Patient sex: F
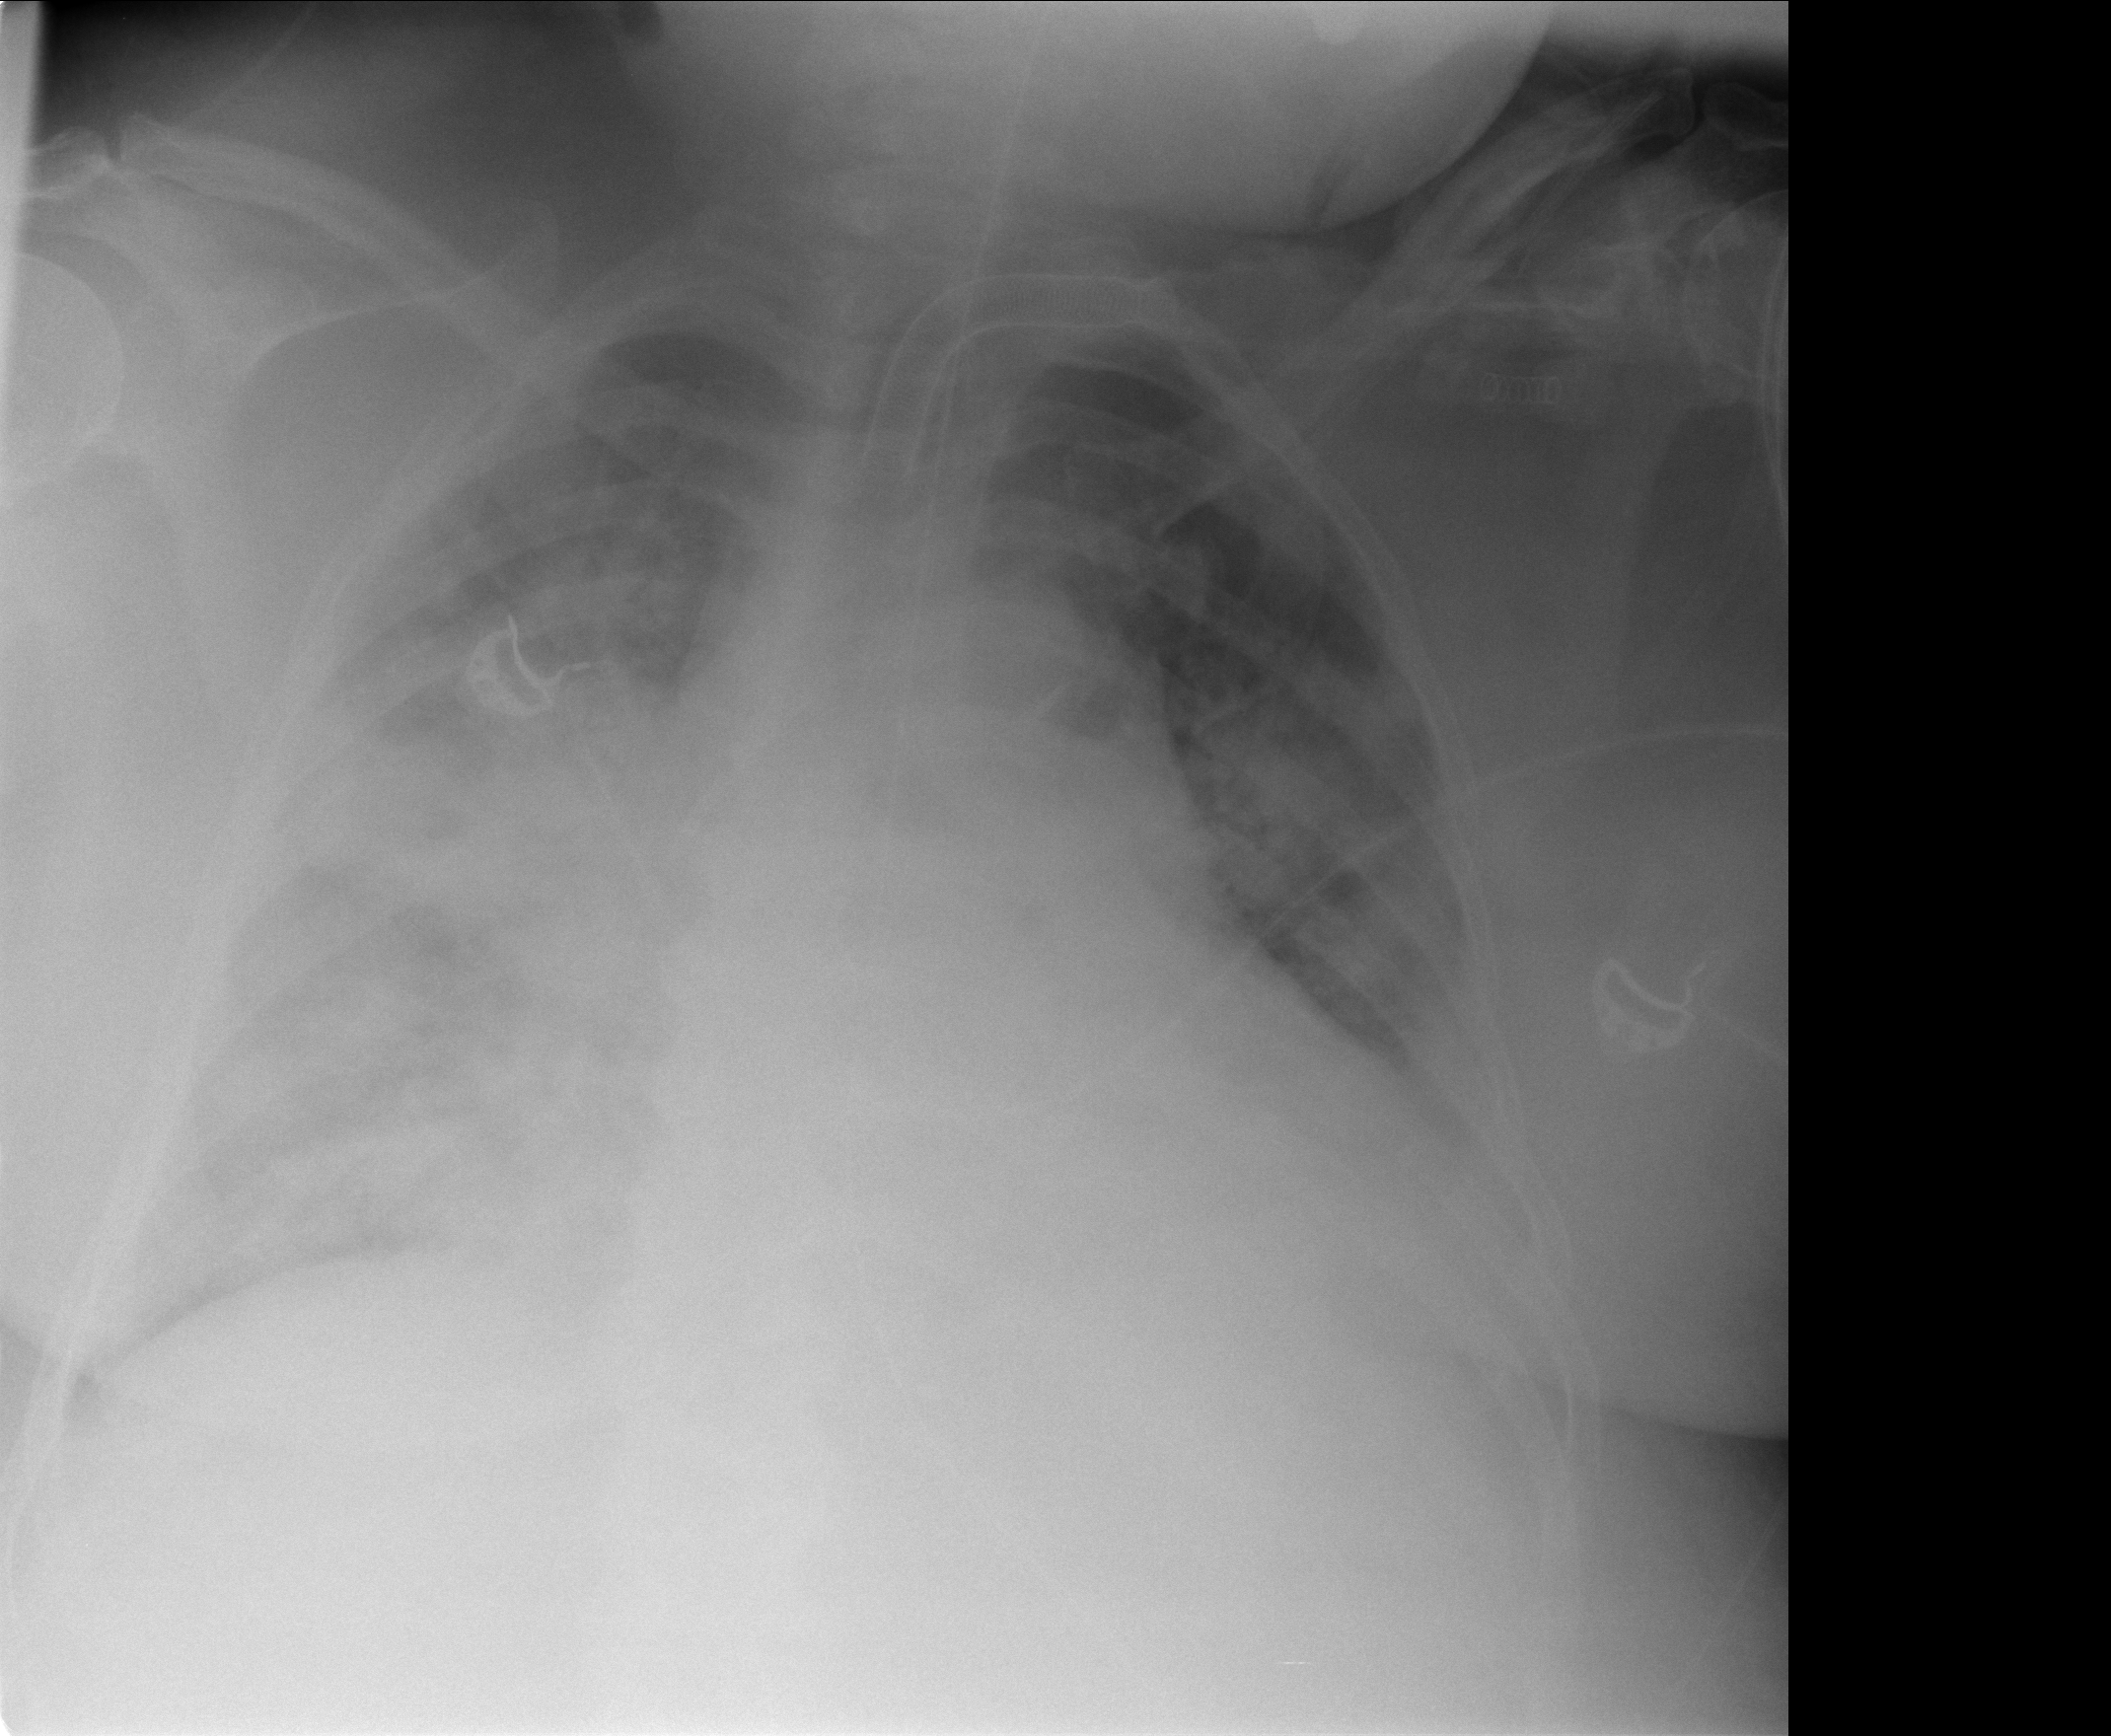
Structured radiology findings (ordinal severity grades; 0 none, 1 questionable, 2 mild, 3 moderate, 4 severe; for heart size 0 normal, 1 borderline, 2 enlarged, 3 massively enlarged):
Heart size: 2
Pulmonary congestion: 2
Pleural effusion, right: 2
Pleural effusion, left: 2
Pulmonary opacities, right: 4
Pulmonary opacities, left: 3
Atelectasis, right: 3
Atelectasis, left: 2